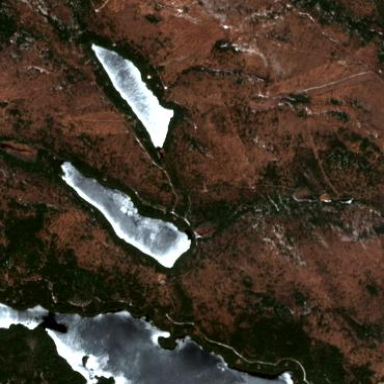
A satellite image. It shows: Serene lake surrounded by nature.